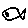
Label: fish